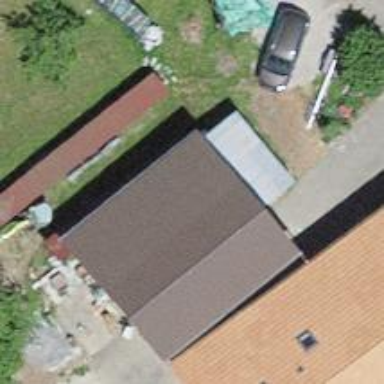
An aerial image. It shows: Barn.